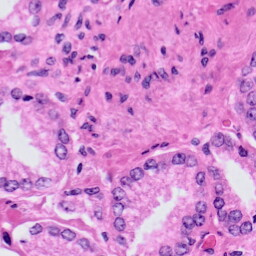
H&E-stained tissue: Prostate